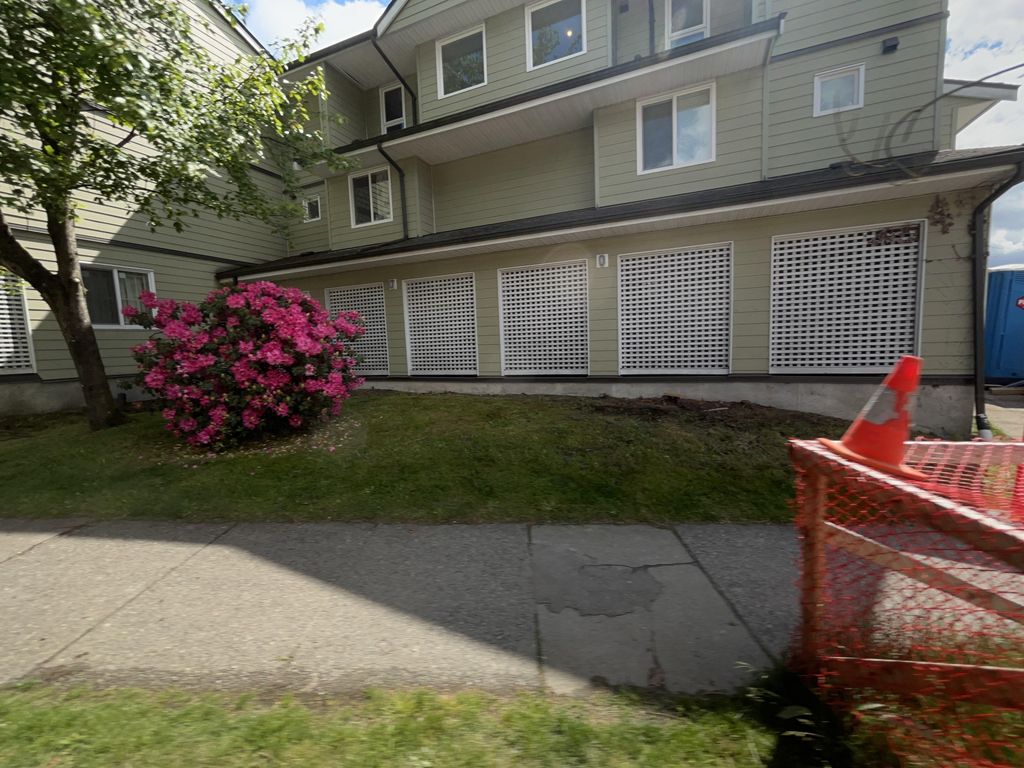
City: vancouver